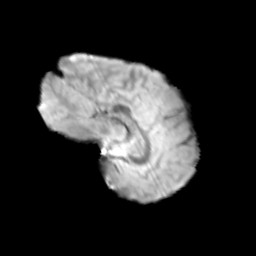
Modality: T2w
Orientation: sagittal
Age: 10
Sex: male
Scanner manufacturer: siemens
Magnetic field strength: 3 T
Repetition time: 3.8 s
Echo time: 0.07 s